Brain MRI, modality: hrT2
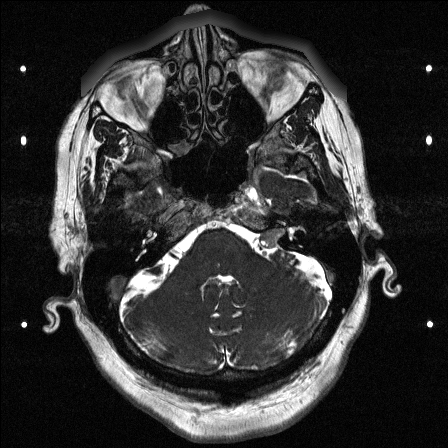